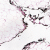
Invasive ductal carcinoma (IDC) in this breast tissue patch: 0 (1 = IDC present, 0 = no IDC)